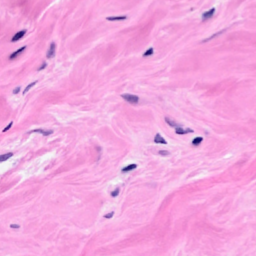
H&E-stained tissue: Breast